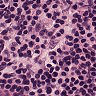
Metastatic tissue present: no